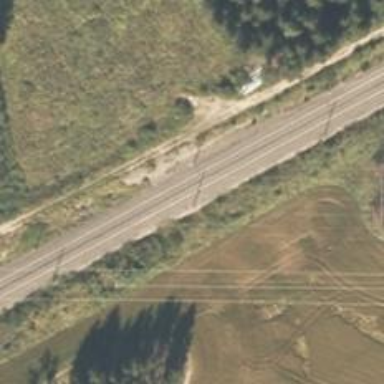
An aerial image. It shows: Railway track with continuous electrified contact lines.